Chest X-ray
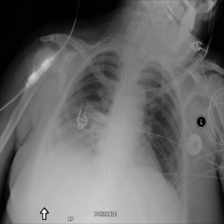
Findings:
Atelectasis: negative
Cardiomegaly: negative
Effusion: negative
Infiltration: positive
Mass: negative
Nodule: negative
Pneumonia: negative
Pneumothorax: negative
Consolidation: negative
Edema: negative
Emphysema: negative
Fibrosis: negative
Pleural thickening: negative
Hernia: negative